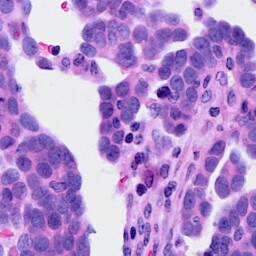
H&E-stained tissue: Ovarian